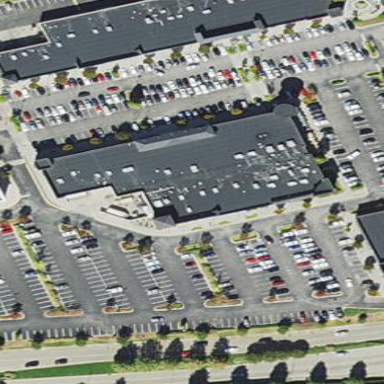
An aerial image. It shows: Retail building.